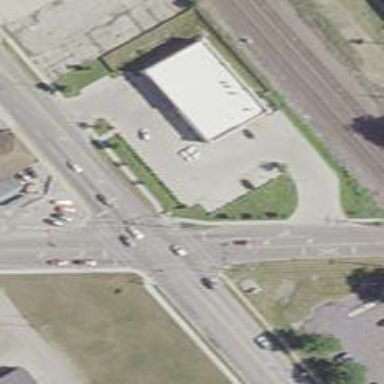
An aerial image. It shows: Marked crossing on the road.